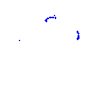
Particle: proton